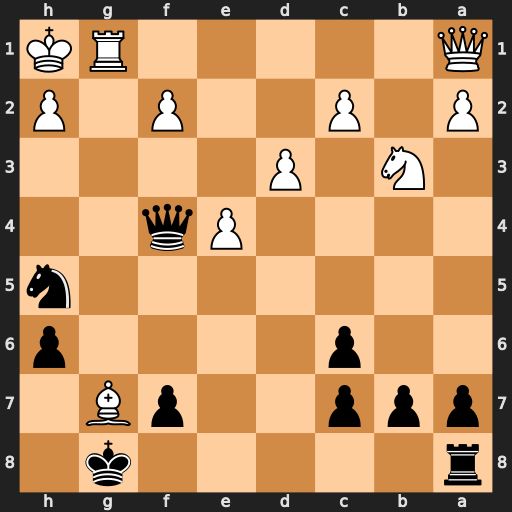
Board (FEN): r5k1/ppp2pB1/2p4p/7n/4Pq2/1N1P4/P1P2P1P/Q5RK
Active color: b
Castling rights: -
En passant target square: -
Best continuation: Qf3+ Rg2 Nf4